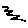
Label: zigzag